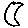
Label: moon